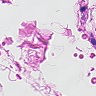
Metastatic tissue present: no